Question: I have cars described in a file in this form:
'''
CAR
Audi
1x1
XXX
XXXXX
_X
_X
'''
I want to insert the cars from this file into a 10 x 10 nested array.
The second line are coordinates (R x C) from the left top point for the start of the car. Third to fifth lines show the shape of the car.
'''
OUTPUT= [["O","O","O","O","O","O","O","O","O","O"],
["O","X","X","X","O","O","O","O","O","O"],
["O","X","X","X","X","X","O","O","O","O"],
["O","O","X","O","O","O","O","O","O","O"],
["O","O","X","O","O","O","O","O","O","O"]
["O","O","O","O","O","O","O","O","O","O"]
["O","O","O","O","O","O","O","O","O","O"]
["O","O","O","O","O","O","O","O","O","O"]
["O","O","O","O","O","O","O","O","O","O"]
["O","O","O","O","O","O","O","O","O","O"]
INPUT arr =[]
'''

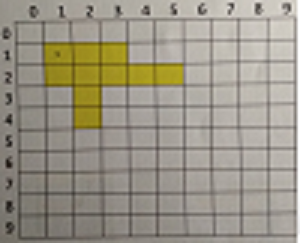
Answer: This should work, pretty tricky. Sure there is a better way.
'''
car_array = []
File.open('car_array.txt').each_with_index do |line, idx|
car_array << line.chomp
end
p car_array
# => ["CAR", "Audi", "1x1", "XXX", "XXXXX", "_X", "_X", "CAR", "BMW", "5x1", "__X", "XXX", "X", "XX"]
car_hash = {}
key = nil
car_array.each_with_index do |e, index|
key = car_array[index-1].downcase.to_sym if car_array[index-2] == "CAR"
car_hash[key] = [e] if car_array[index-2] == "CAR"
car_hash[key] << e if car_hash[key] unless (car_array[index-2] == "CAR" || car_array[index-1] == "CAR" || car_array[index] == "CAR")
end
p car_hash
# => {:audi=>["1x1", "XXX", "XXXXX", "_X", "_X"], :bmw=>["5x1", "__X", "XXX", "X", "XX"]}
car_hash.transform_values do |array|
h = {start: [], points: []}
h[:start] = array[0].split('x').map(&:to_i).map!{ |e| e}
(array.size - 1).times do |n|
h[:points] << array[n+1]
end
array[0] = h
(array.size - 1).times do |n|
array.pop
end
end
car_hash.transform_values! {|v| v[0]}
p car_hash
# => {:audi=>{:start=>[1, 1], :points=>["XXX", "XXXXX", "_X", "_X"]}, :bmw=>{:start=>[5, 1], :points=>["__X", "XXX", "X", "XX"]}}
car_hash.each_value do |car|
car[:points].map! do |point|
point.scan(/./)
end
row = car[:start][0] - 1
col = car[:start][1] - 1
car[:points].map! do |points|
delta_col = 0
row += 1
points.map! do |point|
delta_col +=1
point == 'X' ? [row, col + delta_col] : nil
end
points.compact
end
car[:points] = car[:points].flatten(1)
end
p car_hash
# => {:audi=>{:start=>[1, 1], :points=>[[1, 1], [1, 2], [1, 3], [2, 1], [2, 2], [2, 3], [2, 4], [2, 5], [3, 2], [4, 2]]}, :bmw=>{:start=>[5, 1], :points=>[[5, 3], [6, 1], [6, 2], [6, 3], [7, 1], [8, 1], [8, 2]]}}
'''
'''
table_model = Array.new(10) {Array.new(10,'O')}
def print_table (table)
table.each {|row| p row}
end
audi_table = table_model.dup
car_hash[:audi][:points].each { |point| audi_table[point[0]][point[1]] = 'x' }
print_table audi_table
# => ["O", "O", "O", "O", "O", "O", "O", "O", "O", "O"]
# => ["O", "x", "x", "x", "O", "O", "O", "O", "O", "O"]
# => ["O", "x", "x", "x", "x", "x", "O", "O", "O", "O"]
# => ["O", "O", "x", "O", "O", "O", "O", "O", "O", "O"]
# => ["O", "O", "x", "O", "O", "O", "O", "O", "O", "O"]
# => ["O", "O", "O", "O", "O", "O", "O", "O", "O", "O"]
# => ["O", "O", "O", "O", "O", "O", "O", "O", "O", "O"]
# => ["O", "O", "O", "O", "O", "O", "O", "O", "O", "O"]
# => ["O", "O", "O", "O", "O", "O", "O", "O", "O", "O"]
# => ["O", "O", "O", "O", "O", "O", "O", "O", "O", "O"]
'''